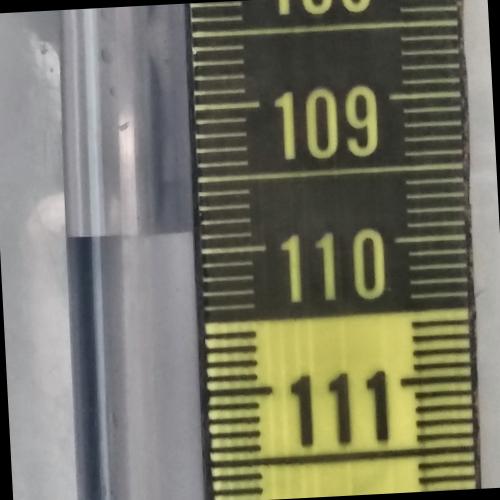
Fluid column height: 100.9 cm